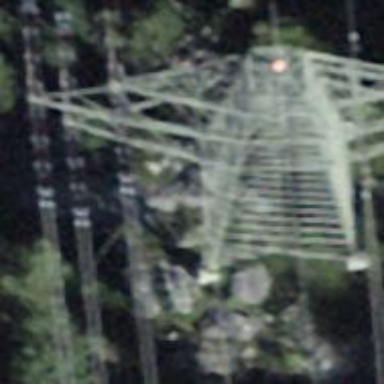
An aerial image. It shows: Power tower.